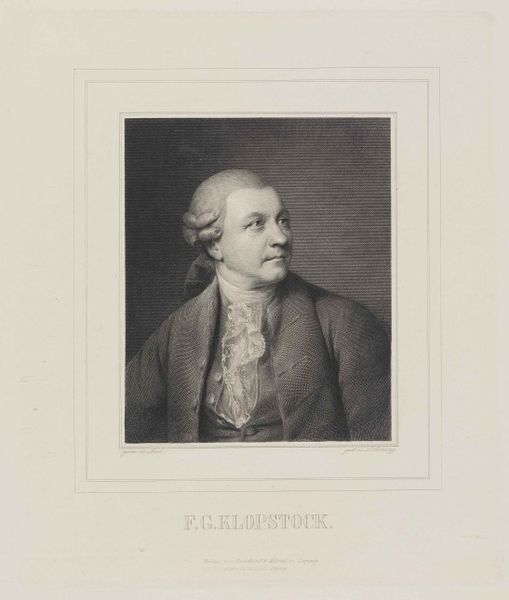
Titel: Friedrich Gottlieb Klopstock
Künstler: Lazarus Gottlieb Sichling
Standort: Karlsruhe
Institution: Staatliche Kunsthalle Karlsruhe
Schlagwörter: priest, white, aristocracy, black, dress, face, grey, hair, lace, nose, old, painting, portrait, looking, picture, print, woodcut, grafik, profile, man, ear, head, costume, eyes, suit, drawing, black and white, frame, gaze, look, shadow, chin, coat, mouth, scarf, etching, sketch, revolution, cravat, curls, jacket, british, tie, human, neck, ears, pencil, english, religion, eye, lines, cloth, book, lip, lips, pony, fresco, cheek, gentleman, pointing, druck, forehead, page, shirt, scared, left, button, wig, poet, middle age, thinker, frown, wealthy, fat, philosoph, braid, portait, curly, dichter, writer, 1800, portraiture, politician, 1700, period, shaded, stature, ascot, scraf, cadre, president, educated, gravure, white man, costum, f.g.klopstork, f. g. klopstock, buchdruck, fgkldpstck, klopstock, f.g., kldpstock, #suit, cur;yhair, kravatt, top coat, f.g. kldpstock, revolutionary era, formal portrait, rollers, aristocrcy, peot